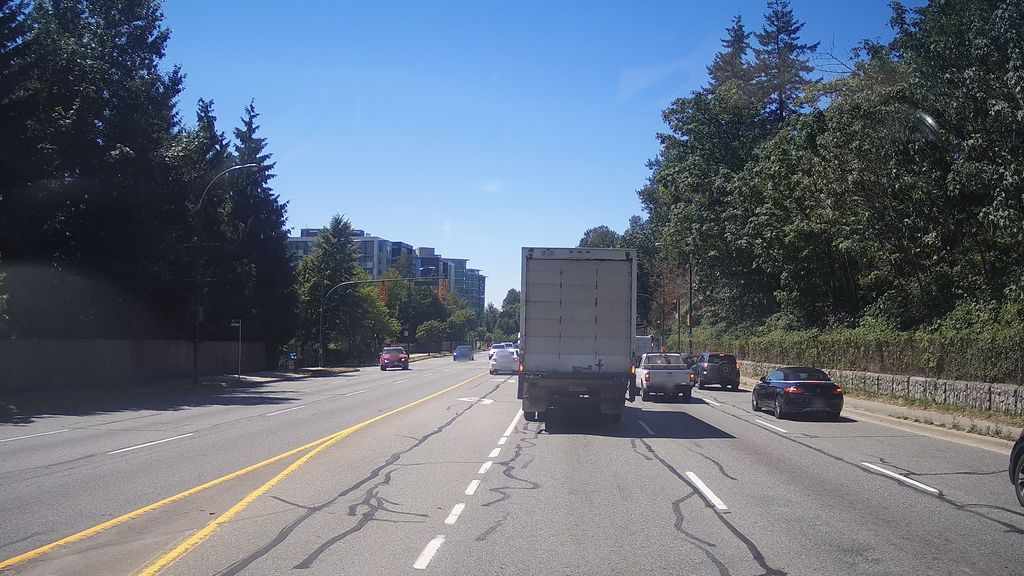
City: vancouver